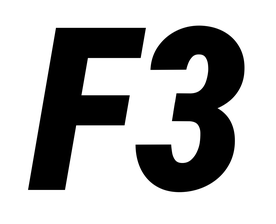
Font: Roboto-Italic_Condensed_Black_Italic